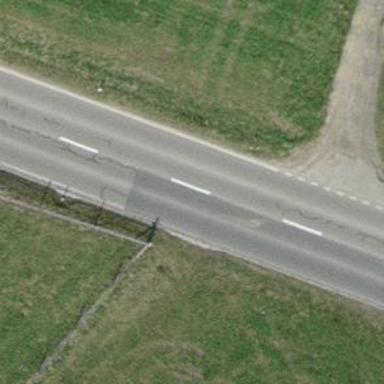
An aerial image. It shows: Tertiary road.